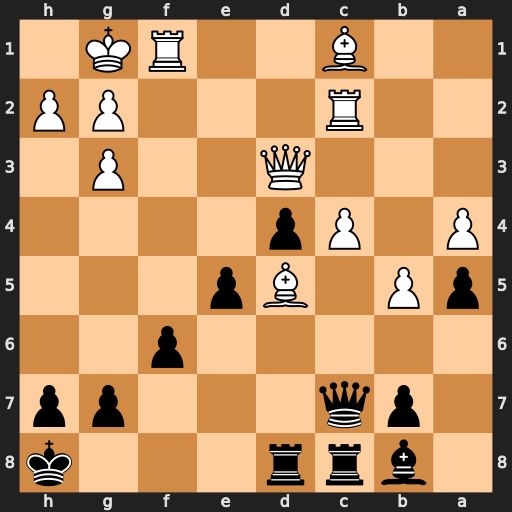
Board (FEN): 1brr3k/1pq3pp/5p2/pP1Bp3/P1Pp4/3Q2P1/2R3PP/2B2RK1
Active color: b
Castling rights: -
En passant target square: -
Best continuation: Rxd5 b6 Qc6 cxd5 Qxc2 Qxc2 Rxc2